Field crop: maize
Growth stage: 1
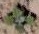
Species: chenopodium